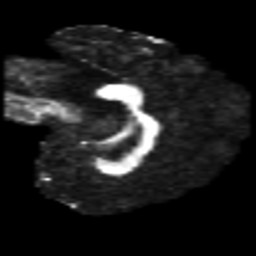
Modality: FA
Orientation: sagittal
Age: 31
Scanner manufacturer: philips
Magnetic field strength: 3 T
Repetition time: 8.6 s
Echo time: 0.127 s